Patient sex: F
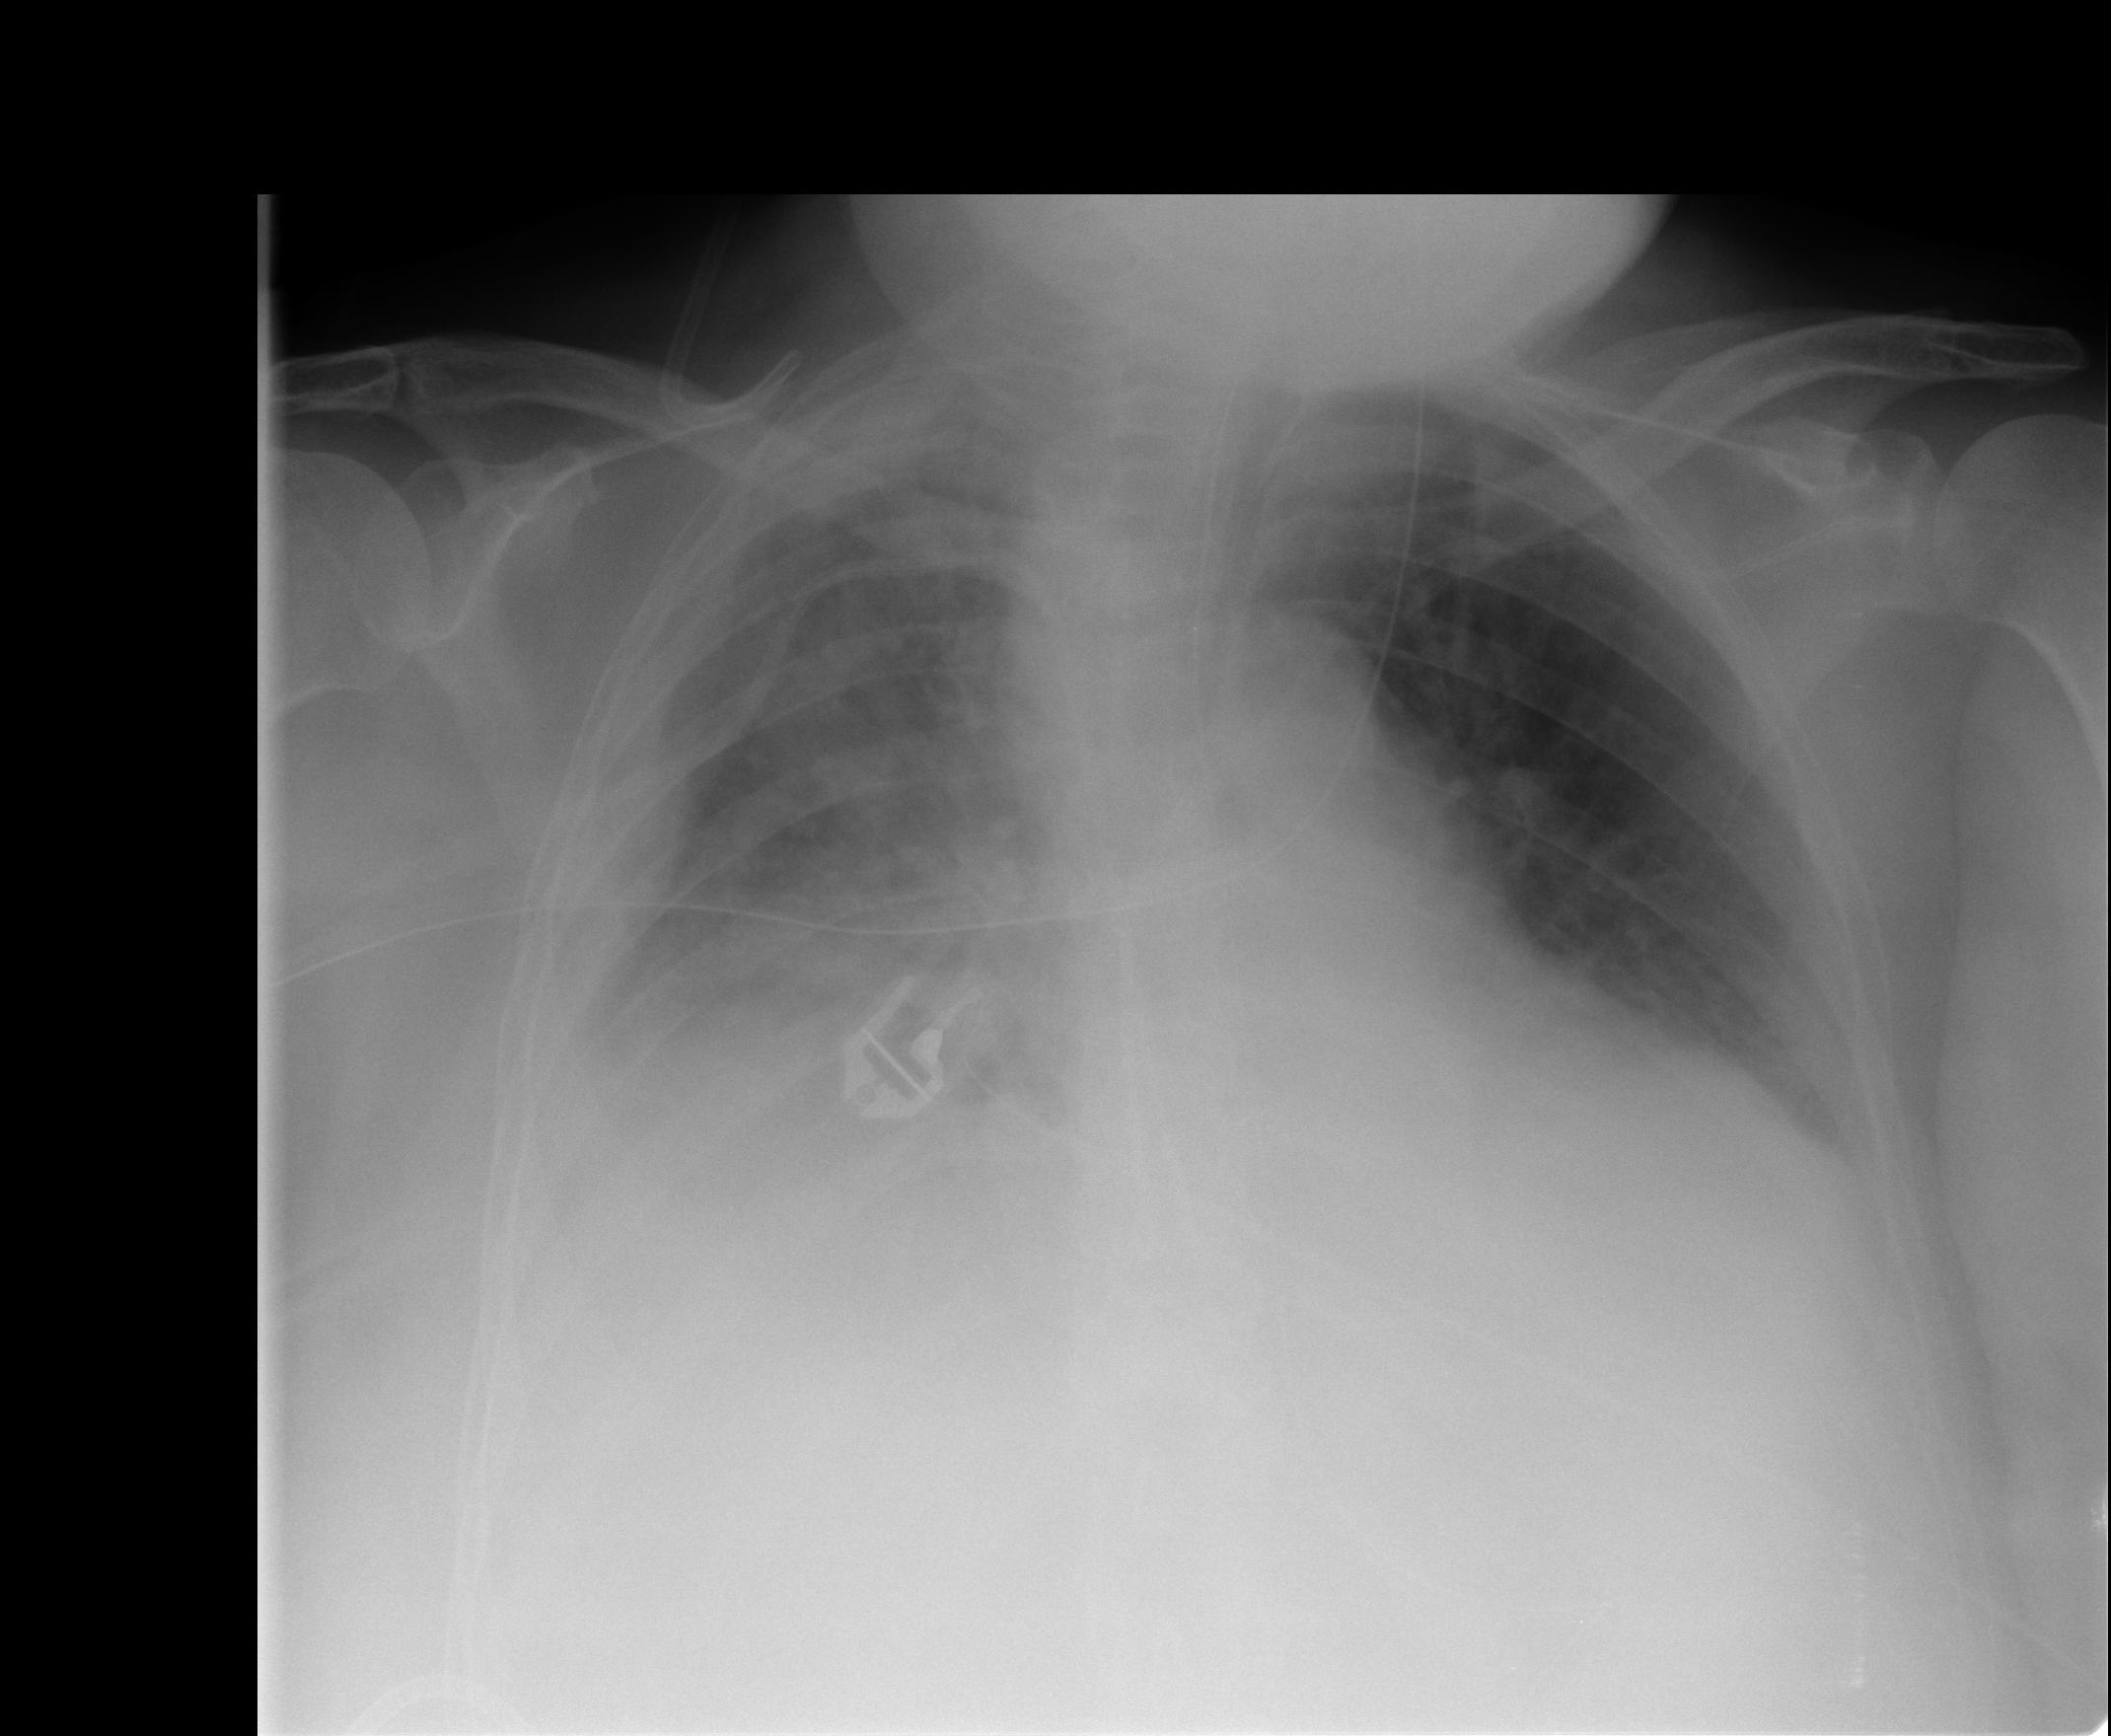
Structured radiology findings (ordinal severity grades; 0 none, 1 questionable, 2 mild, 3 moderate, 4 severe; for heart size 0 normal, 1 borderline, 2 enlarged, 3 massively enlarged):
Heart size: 2
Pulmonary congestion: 2
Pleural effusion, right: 3
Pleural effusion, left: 2
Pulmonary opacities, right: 2
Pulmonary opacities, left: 0
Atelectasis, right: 3
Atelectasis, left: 2